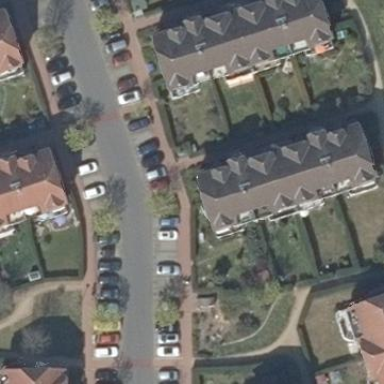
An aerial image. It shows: Half-hipped roof on apartment building.